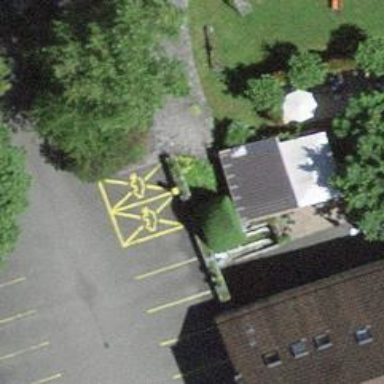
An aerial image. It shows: Charging station.